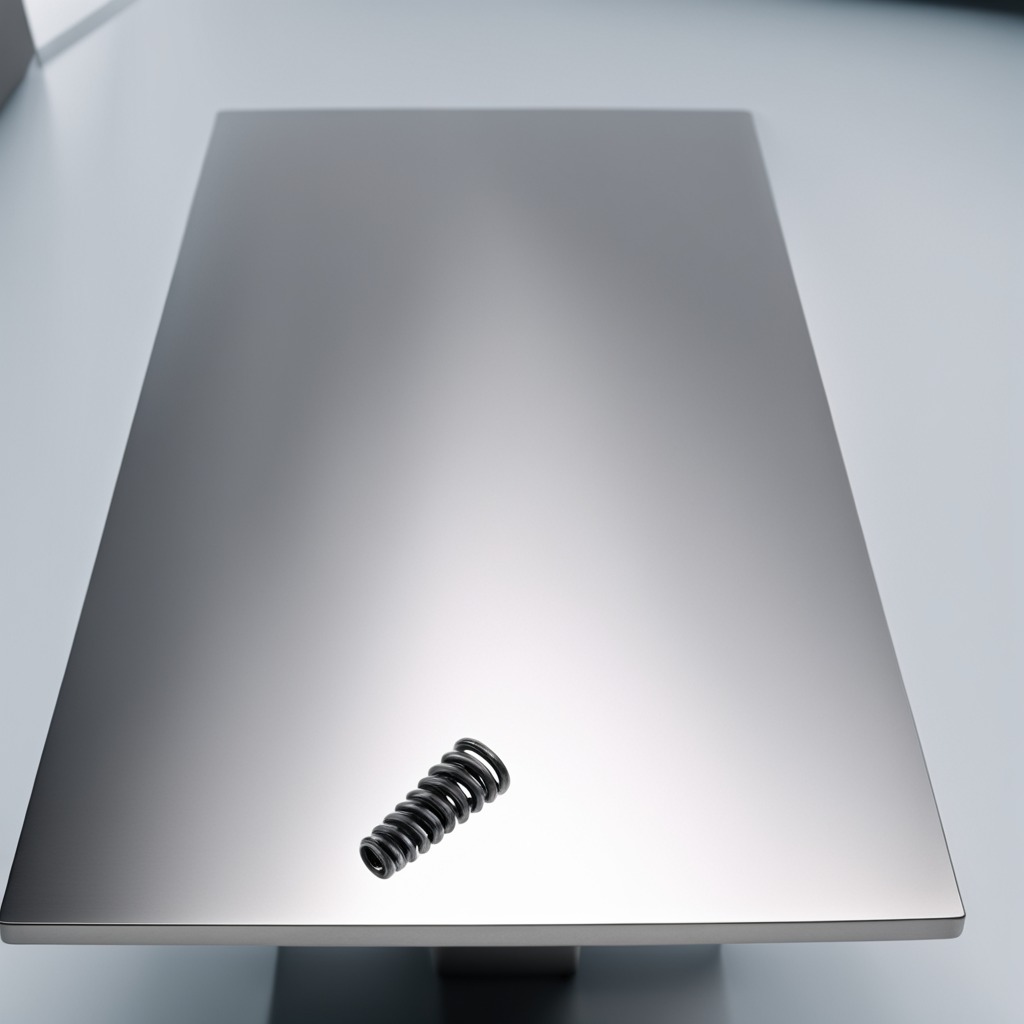
A coiled metal spring is lying on the stainless steel table in a high-end prototyping lab.